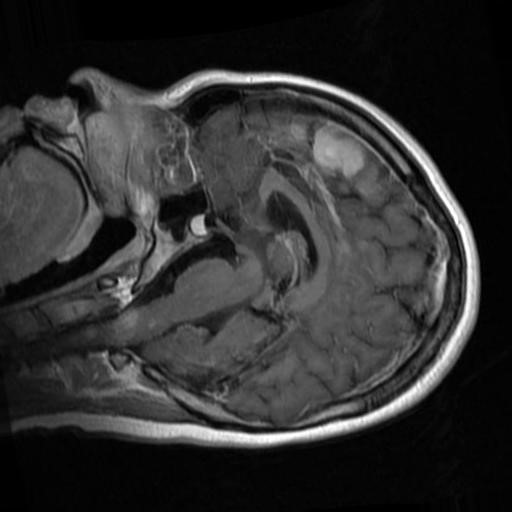
Label: brain_menin